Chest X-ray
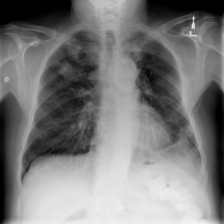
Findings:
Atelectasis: negative
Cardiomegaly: negative
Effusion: negative
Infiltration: positive
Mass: negative
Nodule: negative
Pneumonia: negative
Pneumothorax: negative
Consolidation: negative
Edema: negative
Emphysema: negative
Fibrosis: negative
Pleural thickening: negative
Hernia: negative